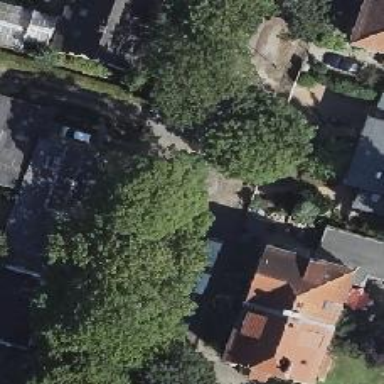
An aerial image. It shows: Residential road with sidewalks on both sides.